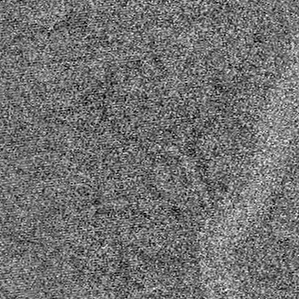
Label: frost